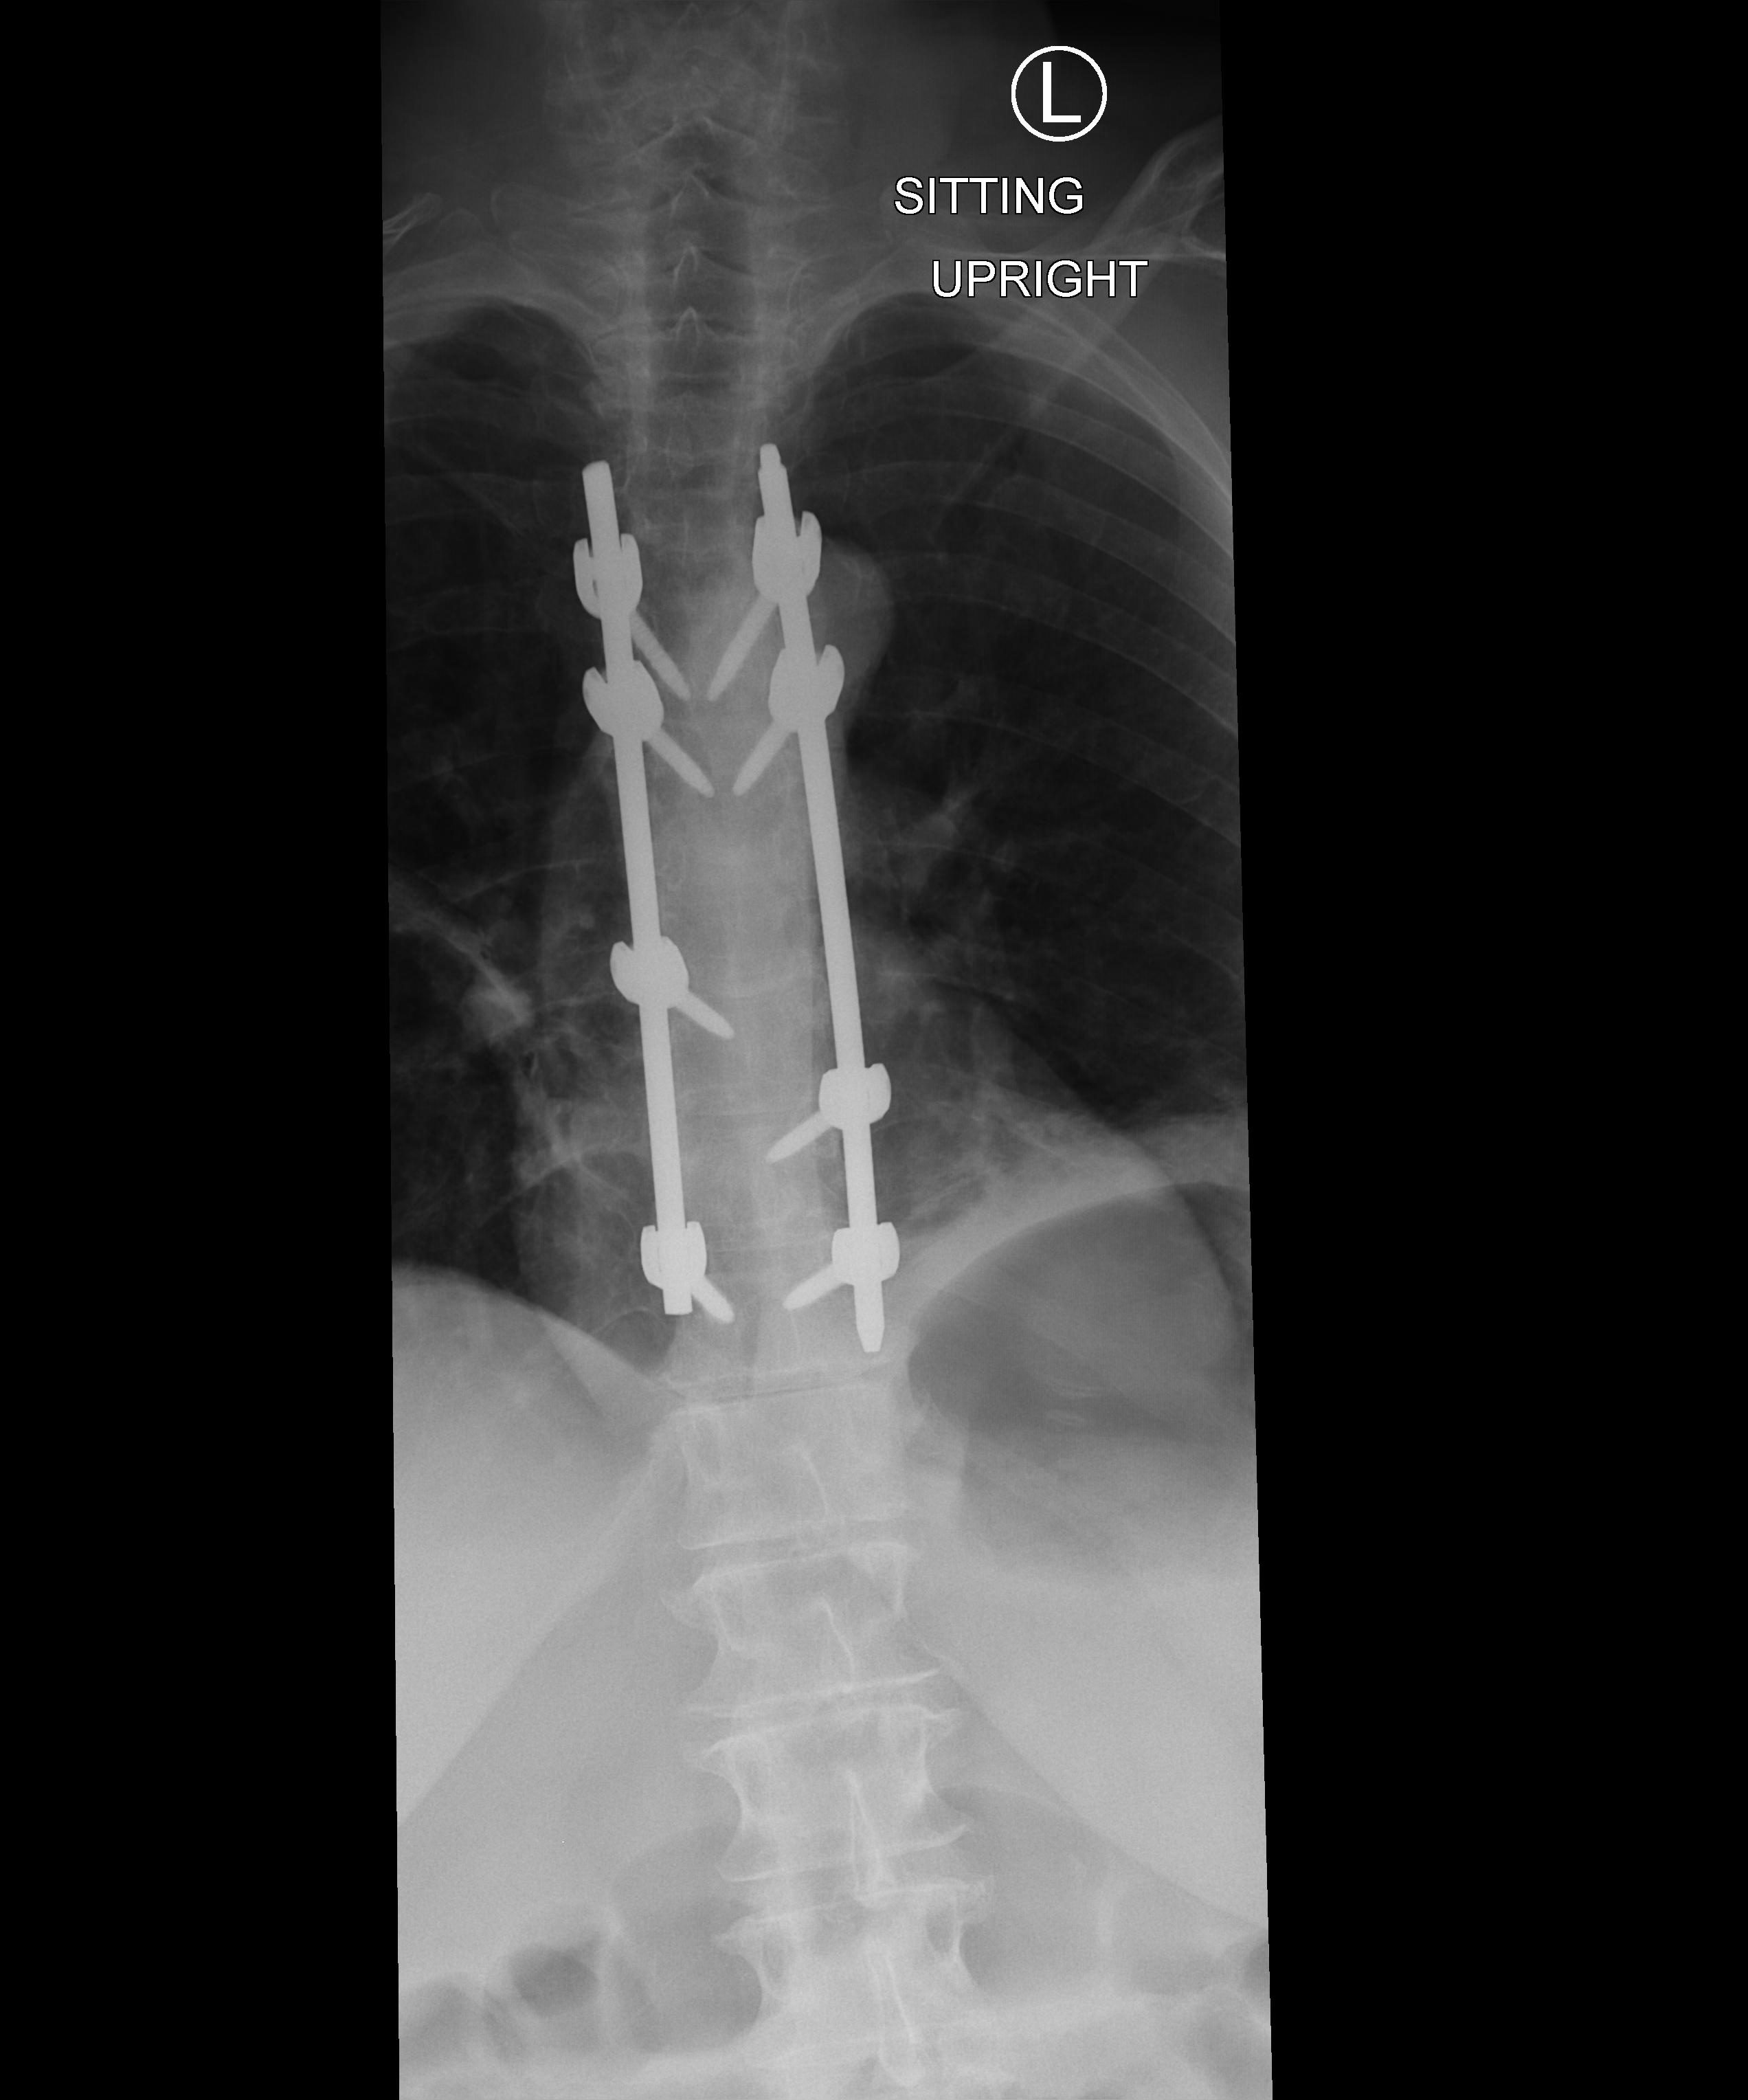
View: AP
Implant manufacturer: medtronic solera